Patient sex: F
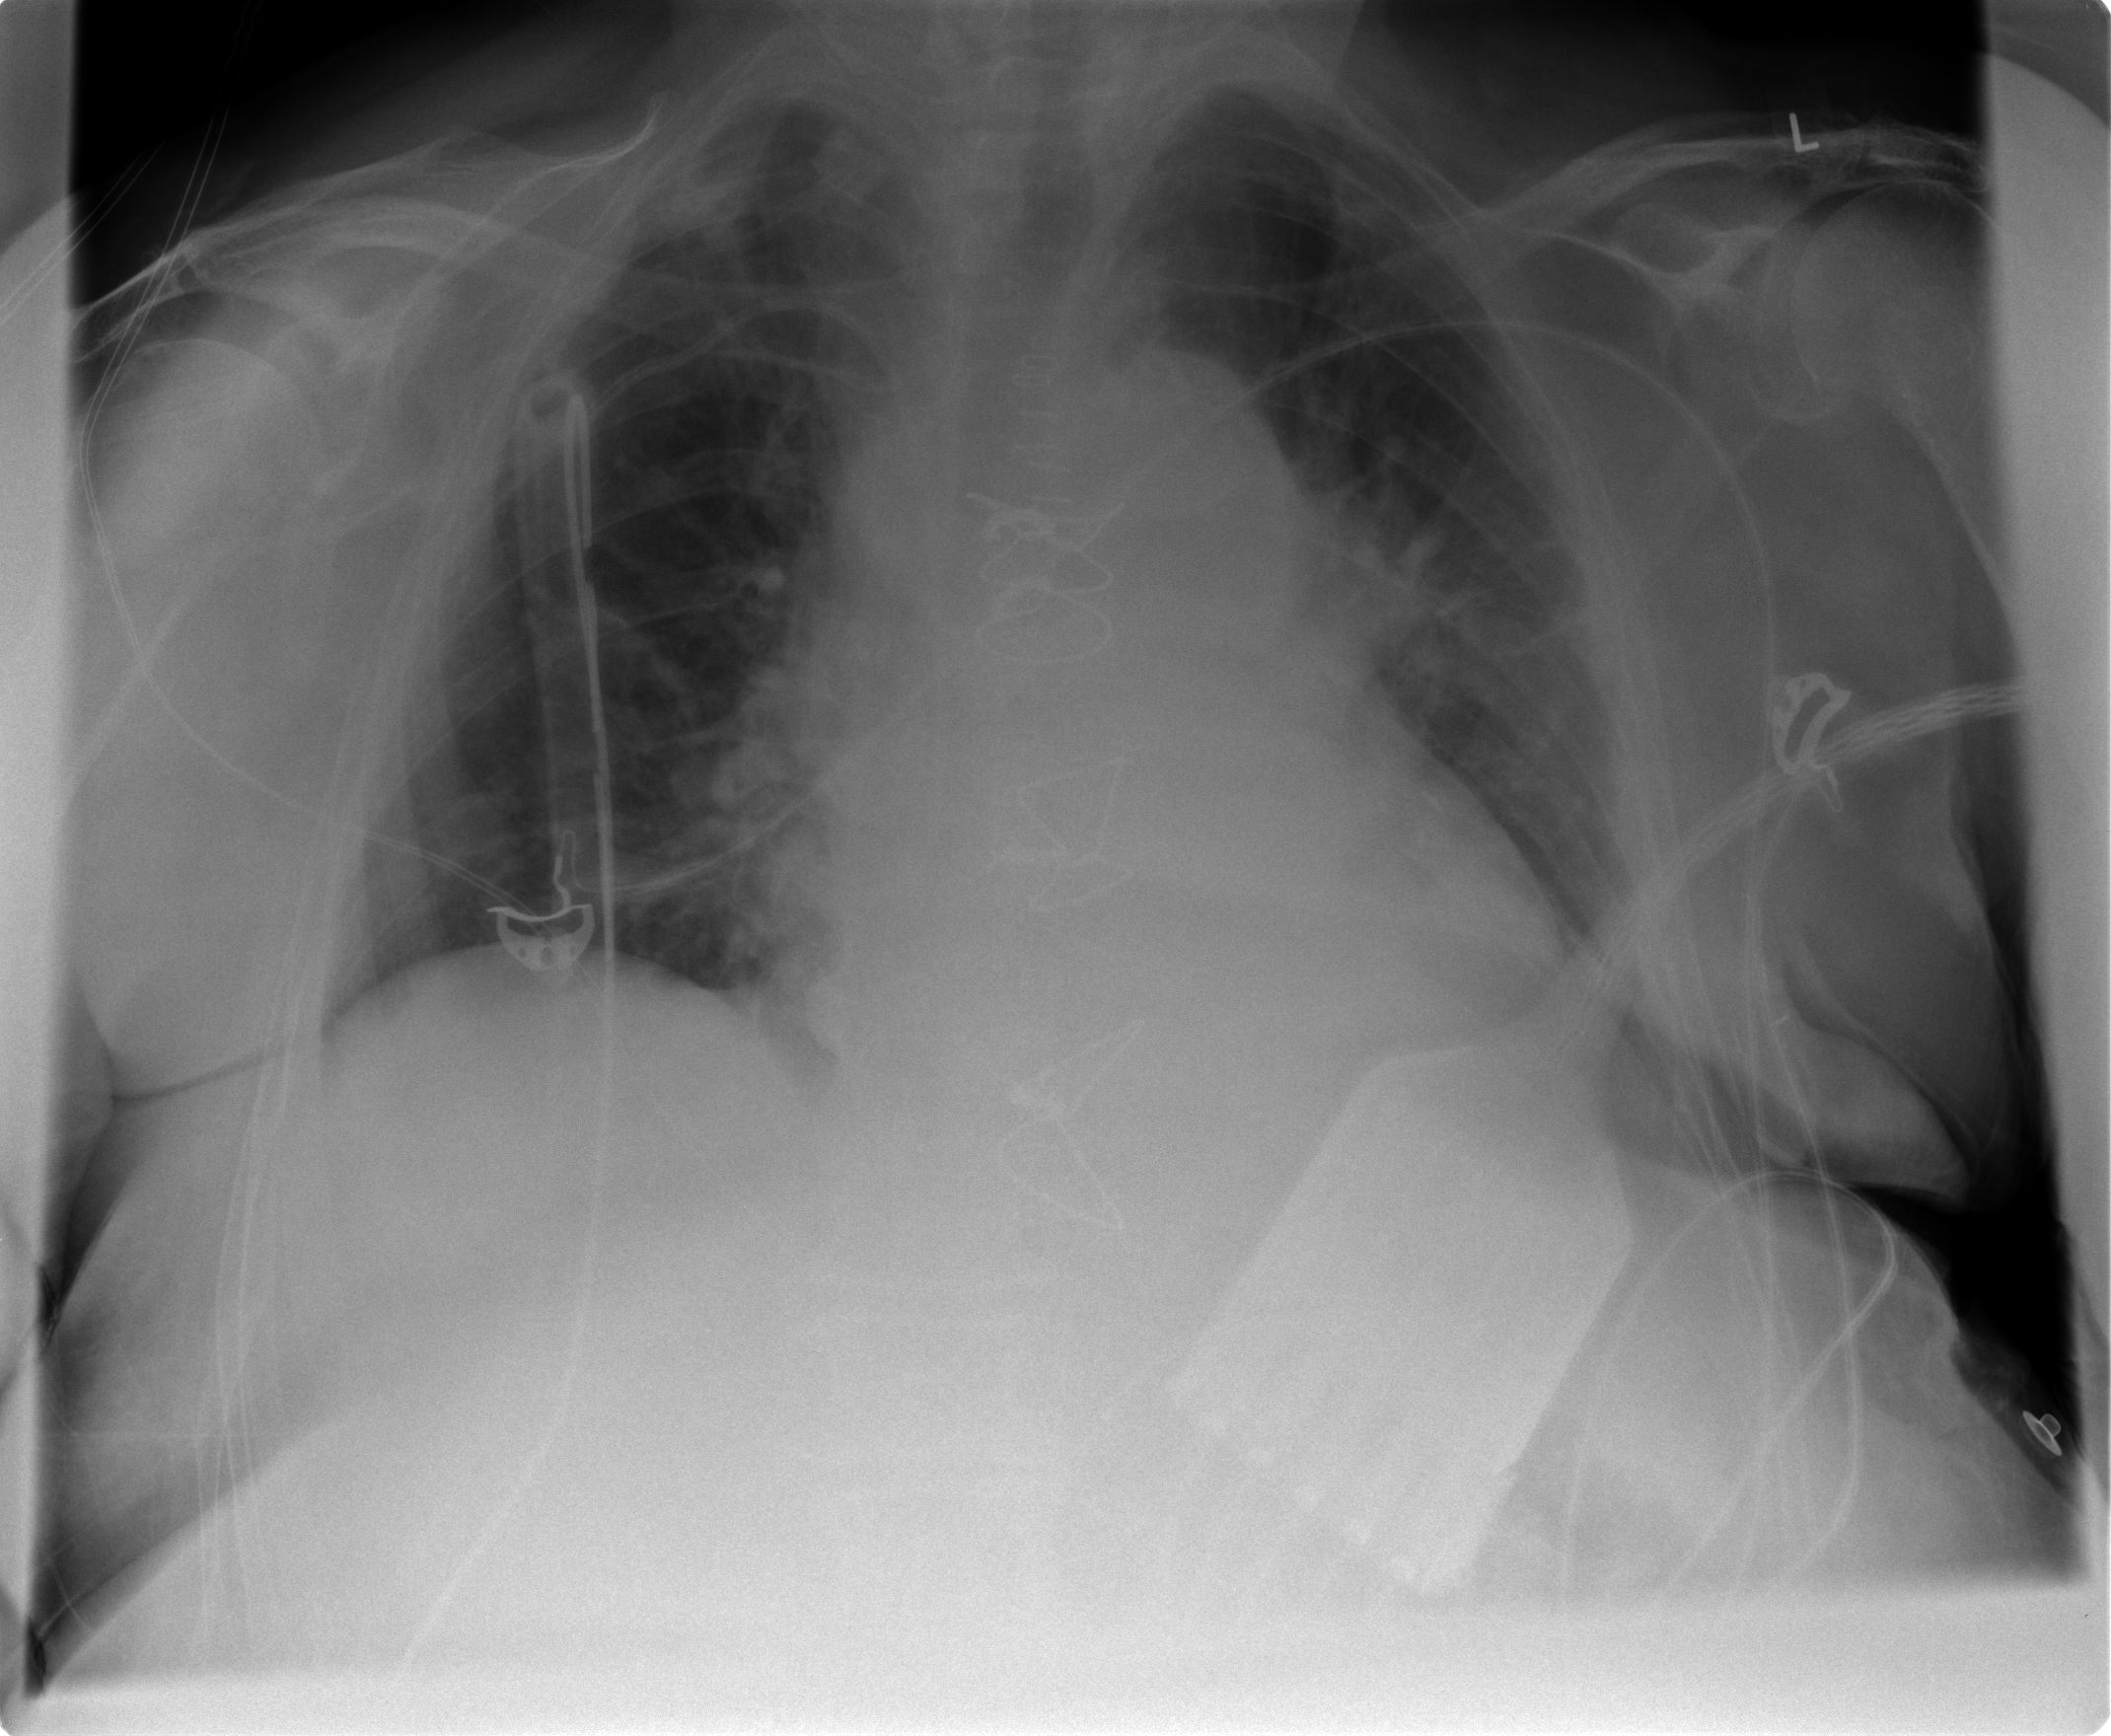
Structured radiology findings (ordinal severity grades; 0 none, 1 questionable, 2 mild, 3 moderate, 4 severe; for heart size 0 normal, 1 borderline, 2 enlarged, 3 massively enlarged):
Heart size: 1
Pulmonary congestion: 2
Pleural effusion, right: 0
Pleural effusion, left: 2
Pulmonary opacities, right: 0
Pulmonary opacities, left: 1
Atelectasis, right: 2
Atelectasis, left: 2